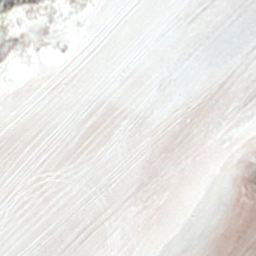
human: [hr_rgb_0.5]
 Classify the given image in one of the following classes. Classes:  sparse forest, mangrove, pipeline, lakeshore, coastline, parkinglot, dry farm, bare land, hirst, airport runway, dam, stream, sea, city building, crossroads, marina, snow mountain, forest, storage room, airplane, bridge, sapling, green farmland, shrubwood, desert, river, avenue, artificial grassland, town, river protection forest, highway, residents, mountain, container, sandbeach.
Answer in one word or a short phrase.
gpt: sandbeach